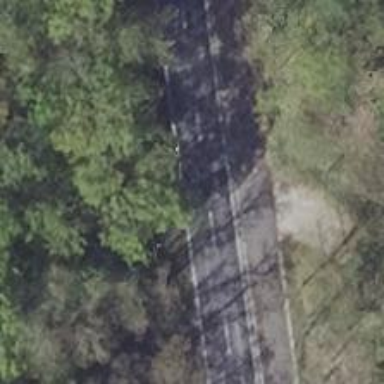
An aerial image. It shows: Secondary road with asphalt surface.